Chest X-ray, PA view. Patient: 53 years old, sex M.
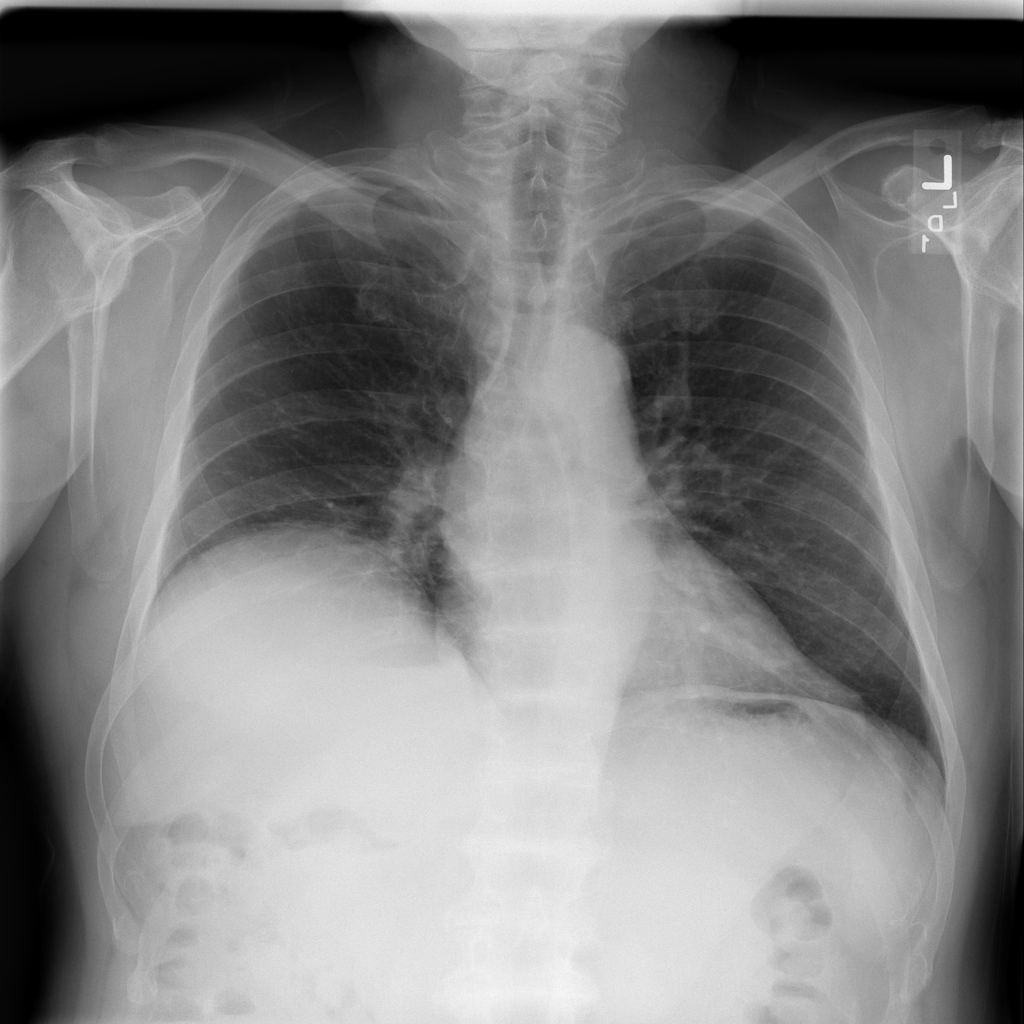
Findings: No Finding